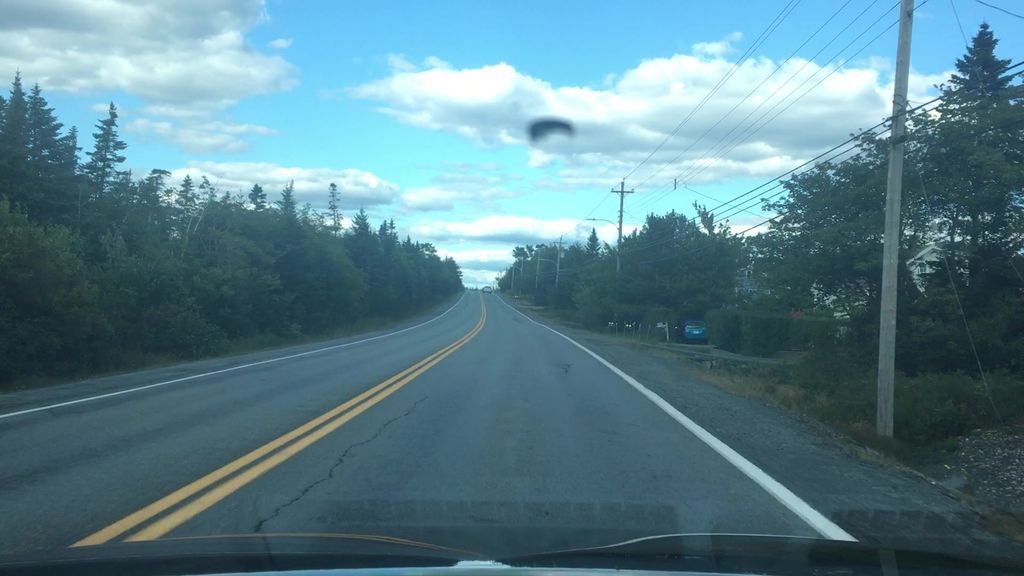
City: halifax